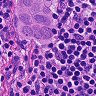
Metastatic tissue present: yes